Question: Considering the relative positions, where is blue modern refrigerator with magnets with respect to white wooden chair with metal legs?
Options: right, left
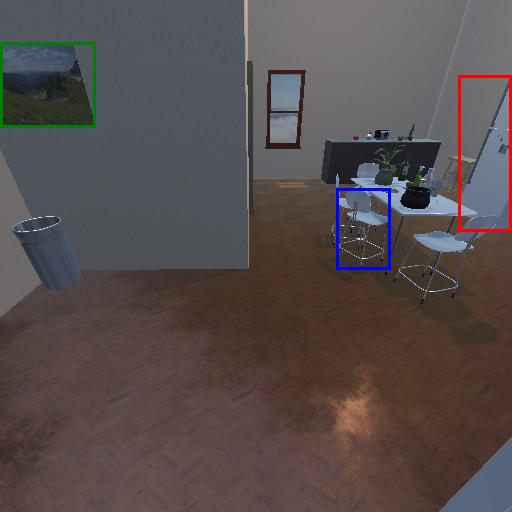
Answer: right